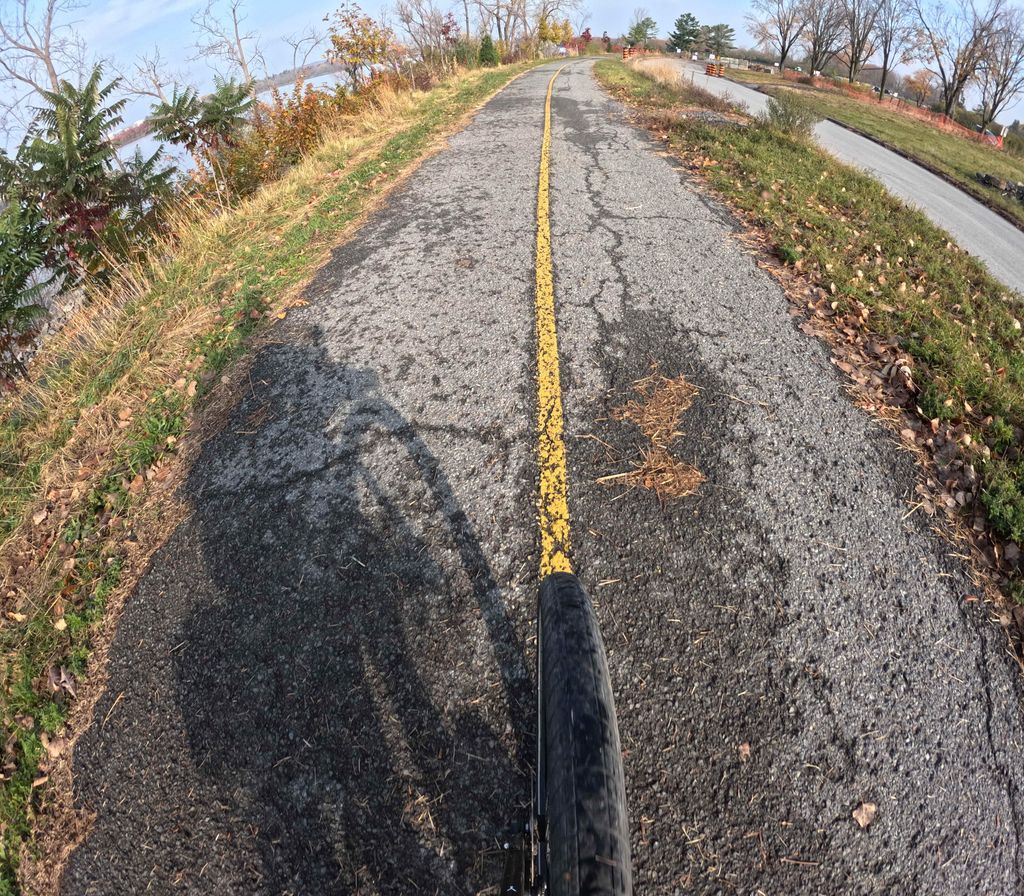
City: ottawa-gatineau